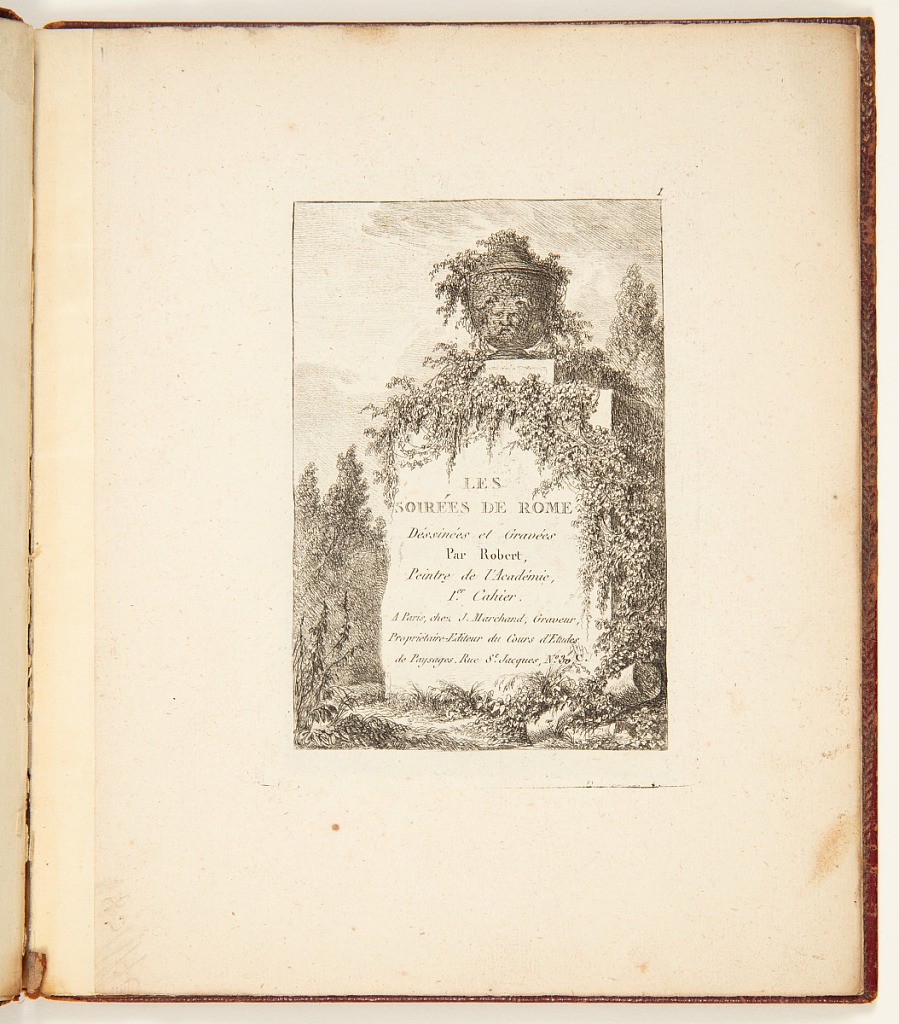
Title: Title Page
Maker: Hubert Robert, French, 1733 – 1808
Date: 1810–29
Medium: Etching on paper
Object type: Print
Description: Title page with the title inscribed on a pedestal supporting a vase above, foliage all around with trees in the background. The plate is numbered.